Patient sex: M
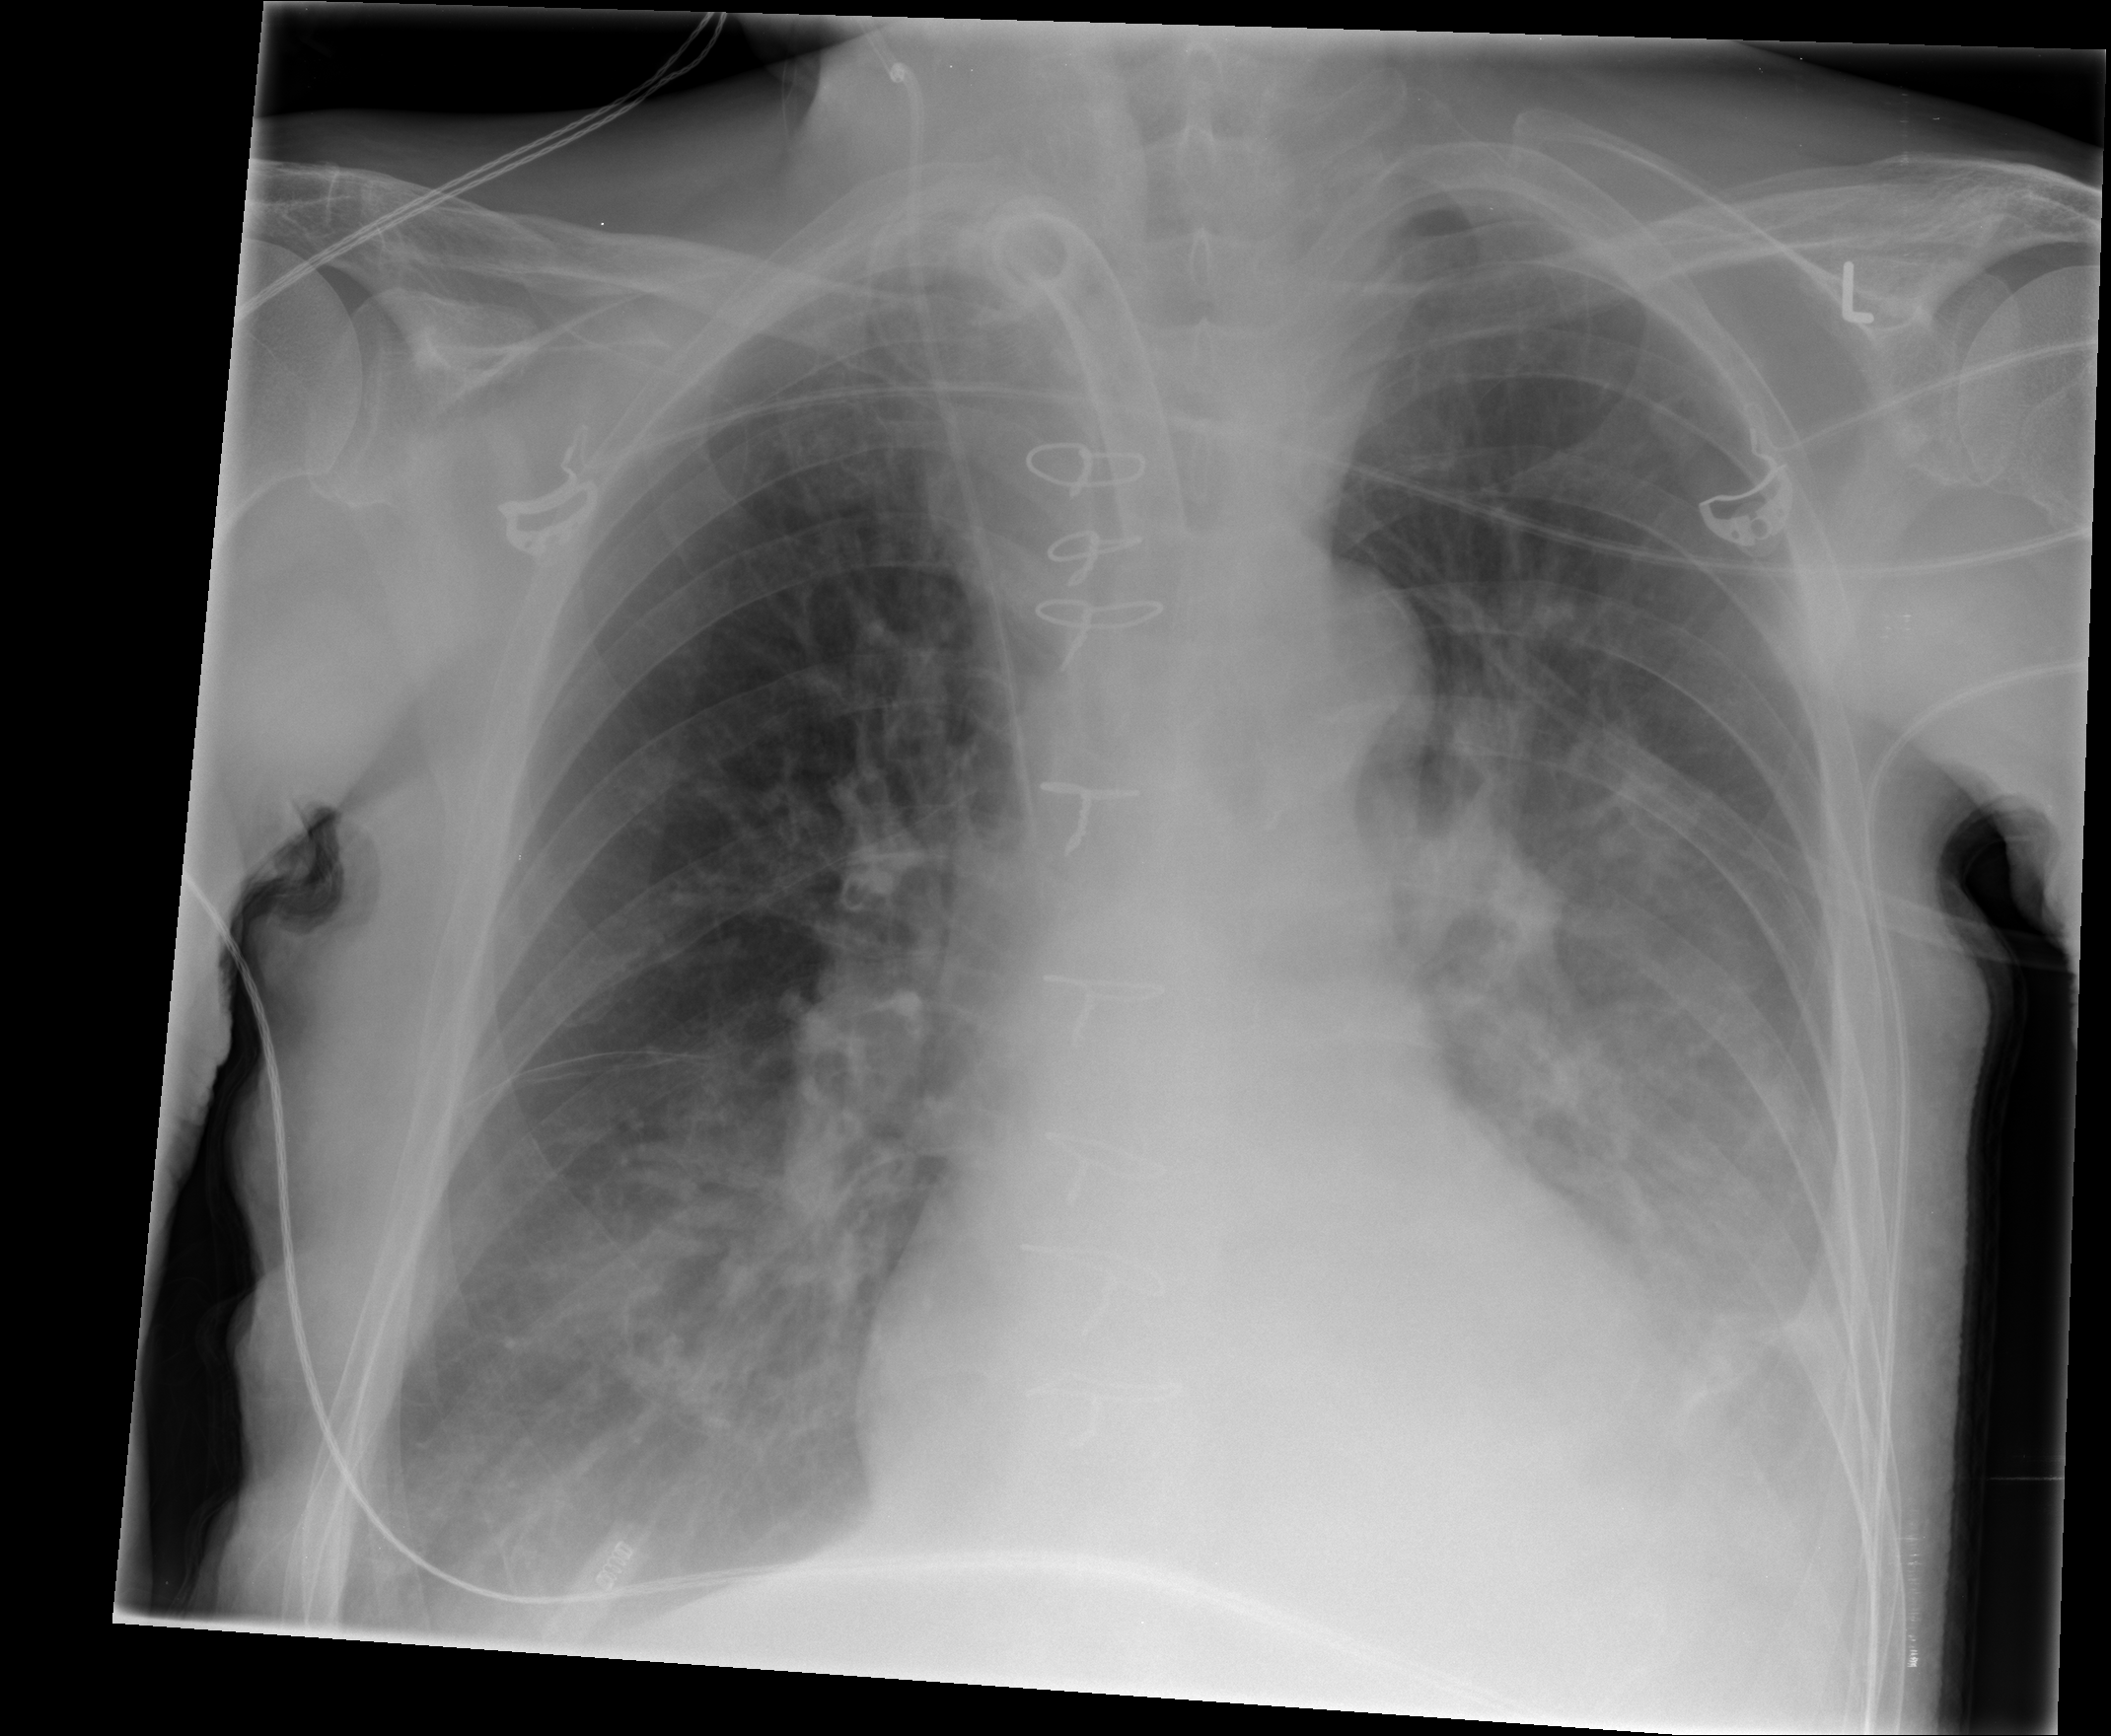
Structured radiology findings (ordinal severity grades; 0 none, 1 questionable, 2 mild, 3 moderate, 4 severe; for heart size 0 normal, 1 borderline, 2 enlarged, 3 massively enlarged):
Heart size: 0
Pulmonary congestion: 0
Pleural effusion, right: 1
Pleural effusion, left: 2
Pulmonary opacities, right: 1
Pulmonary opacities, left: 1
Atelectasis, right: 0
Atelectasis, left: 0